Question: I can't figure out what is causing this generic error in the provisioning portal. There's no explanation given, and I am clueless. Any ideas? Thanks for your help.

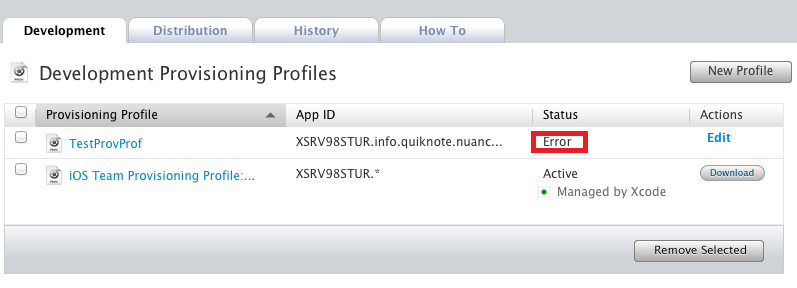
Answer: (same as this) <URL>
This issue is also the same as above, I was also on my way to ask about this, I think everybody is having a problem
The above link also has a link directed to dev forums where people are talking about it. I didn't put the link here to give credit for the original one who posted it.